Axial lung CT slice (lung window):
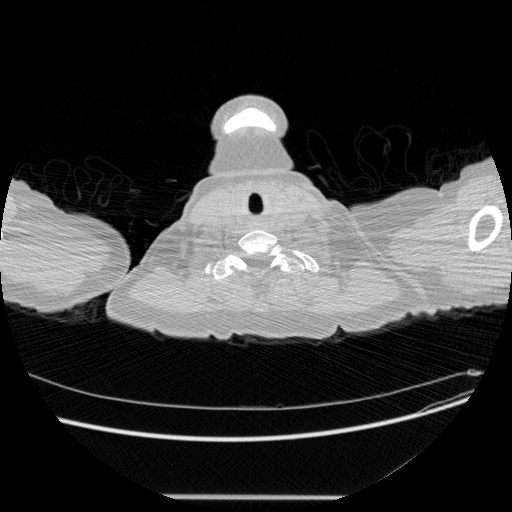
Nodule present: no